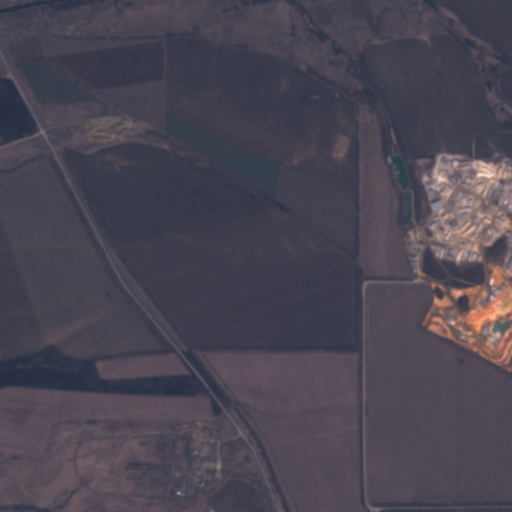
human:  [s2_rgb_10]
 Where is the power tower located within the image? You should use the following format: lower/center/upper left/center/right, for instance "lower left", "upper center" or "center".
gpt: The power tower is located in the upper right of the image.
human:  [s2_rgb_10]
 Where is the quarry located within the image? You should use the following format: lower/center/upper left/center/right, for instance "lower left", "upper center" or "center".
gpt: The quarry is located in the upper left of the image.
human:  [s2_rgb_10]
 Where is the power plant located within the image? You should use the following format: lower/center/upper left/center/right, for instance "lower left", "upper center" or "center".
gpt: There is no power plant in the image.